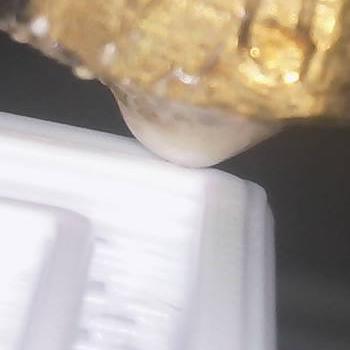
Flow rate: 200%